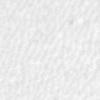
Label: no_change